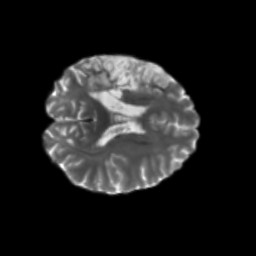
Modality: T2w
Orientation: axial
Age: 36
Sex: female
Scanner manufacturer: siemens
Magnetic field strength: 3 T
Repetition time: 5.25 s
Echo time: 0.08 s